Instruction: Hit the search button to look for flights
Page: home
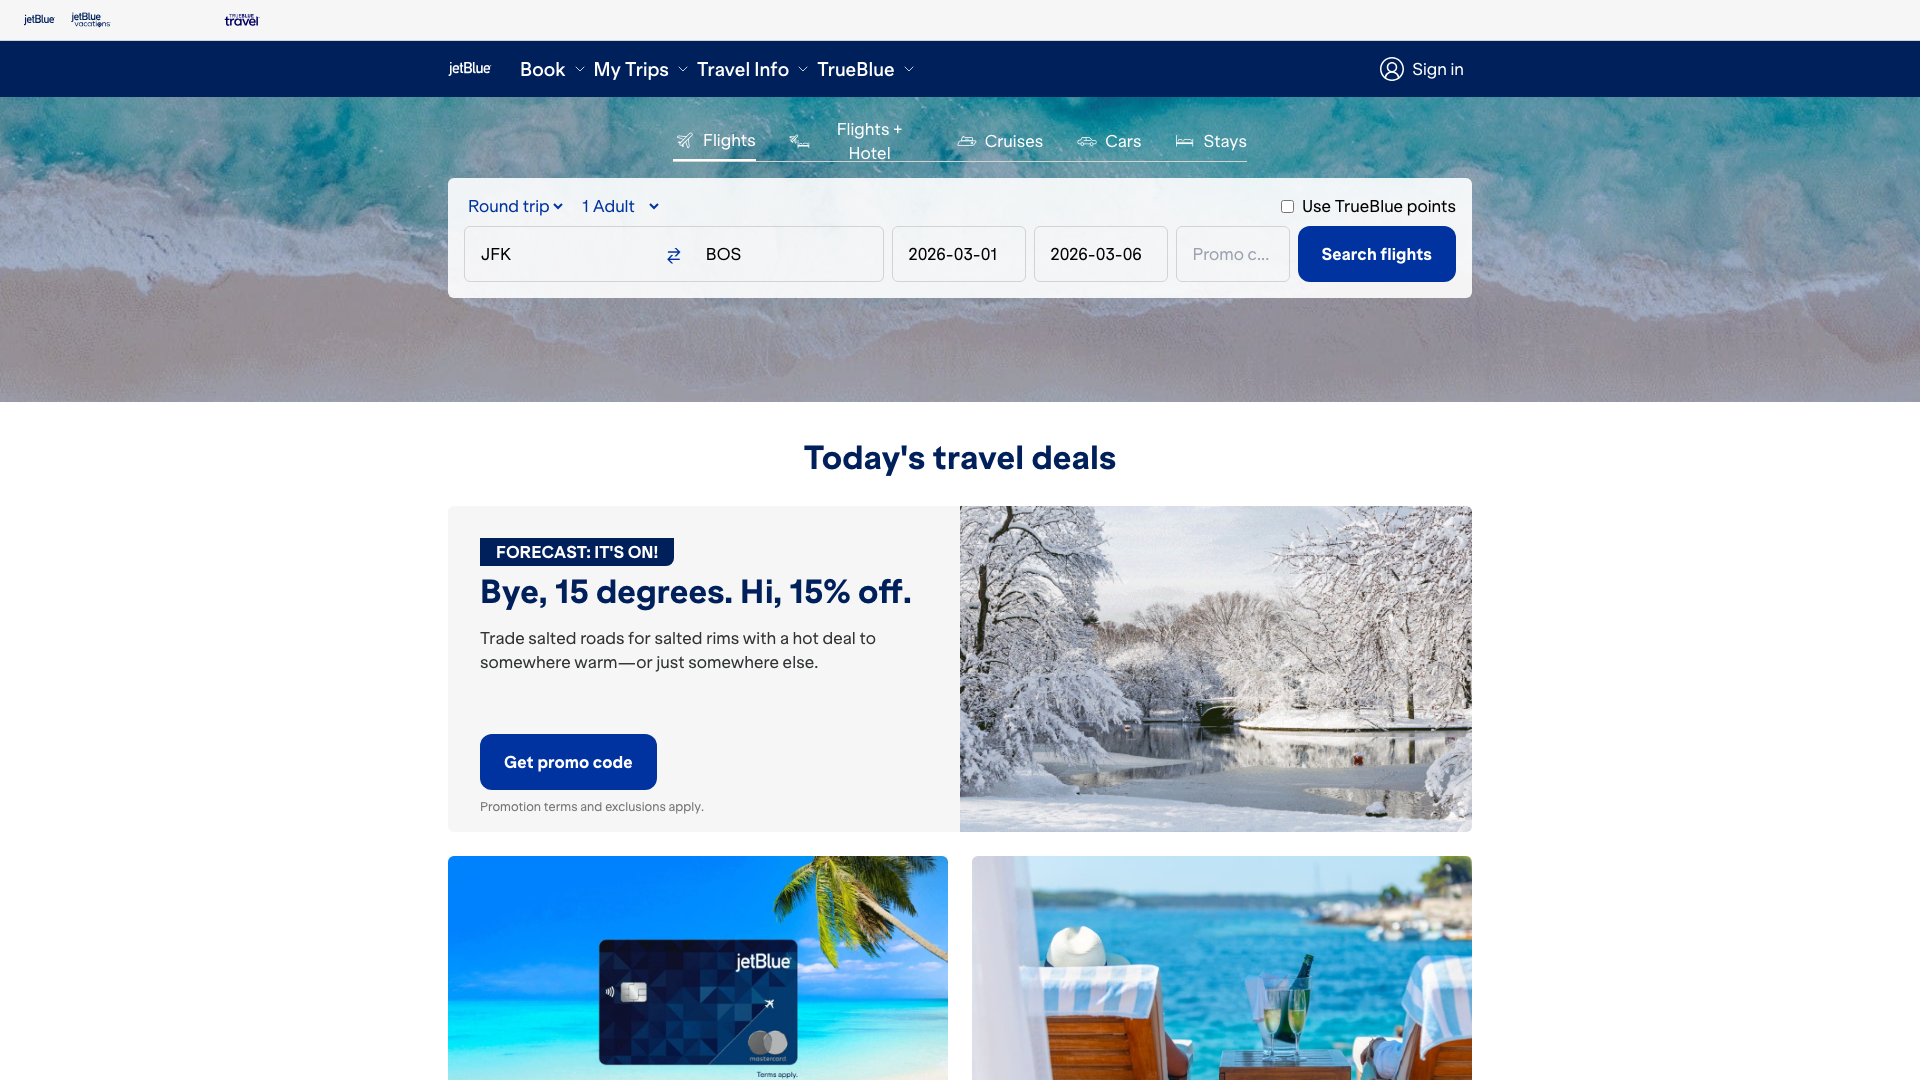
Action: click